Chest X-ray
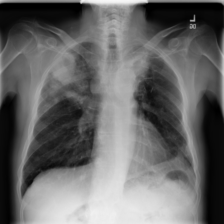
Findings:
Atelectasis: negative
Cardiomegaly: negative
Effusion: negative
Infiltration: negative
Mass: positive
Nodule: positive
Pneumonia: negative
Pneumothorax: negative
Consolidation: negative
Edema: negative
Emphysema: negative
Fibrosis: negative
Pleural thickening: negative
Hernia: negative